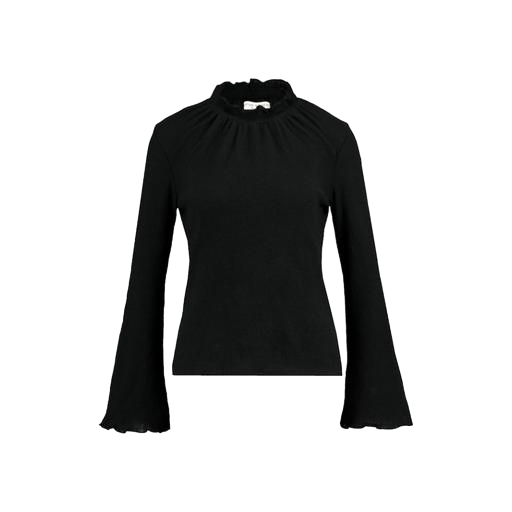
black vanessa bruno athé high-neck ruffled blouse, black high-neck bell-sleeve top, black bell-sleeve top, white background